Interaction volume radius: 10 \u00c5
Interaction volume height: 25 \u00c5
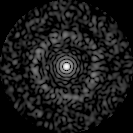
Disorder parameter: 0.8207